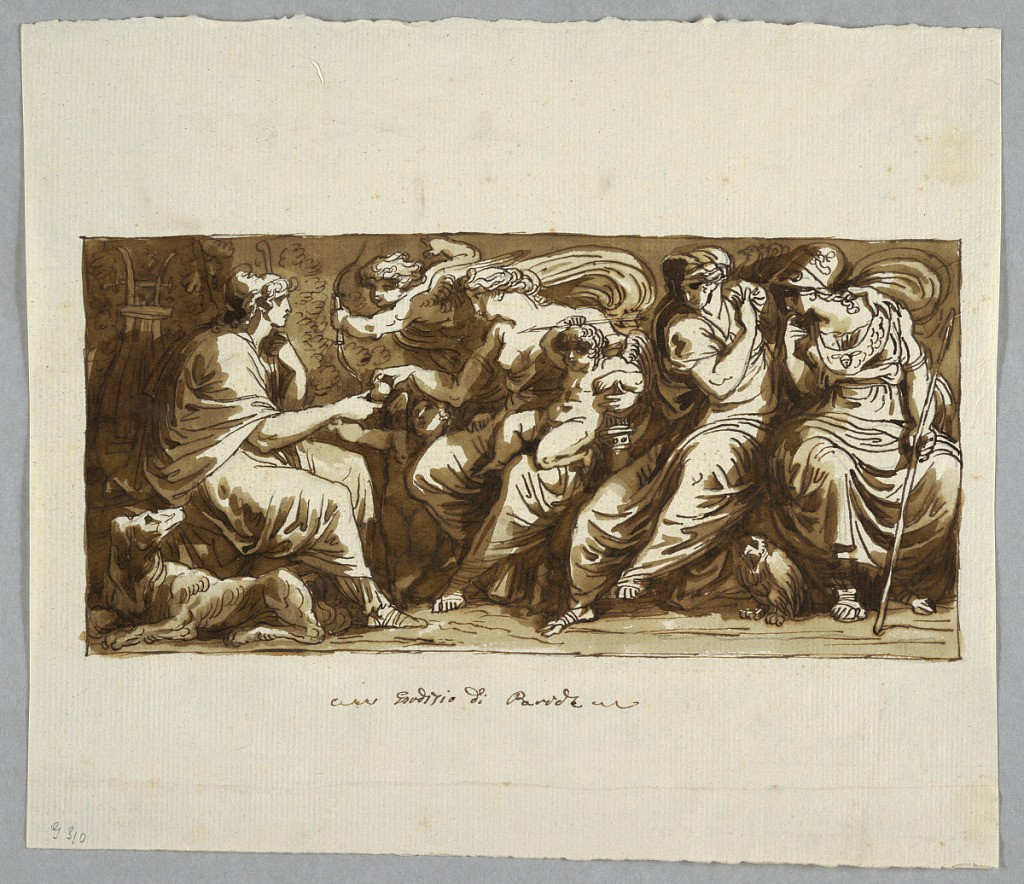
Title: Drawing
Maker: Felice Giani, Italian, 1758–1823
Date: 1795-1800
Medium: Pen and brown ink, brown wash over black chalk. Paper
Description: Paris seated at left gives the golden apple to Venus who is seated, as are Juno and Minerva, at right. A cupid is seated upon the left knee of Venus, pointing an arrow at Paris. Another cupid with the bow flies beside Venus and a third one leans against her right knee.